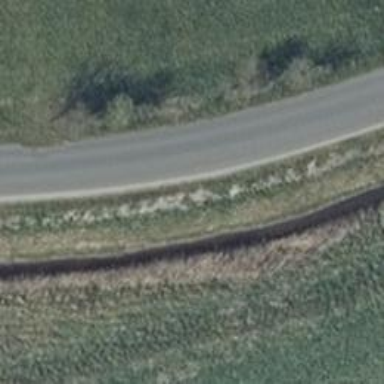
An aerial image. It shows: Unclassified road.